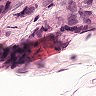
Metastatic tissue present: yes